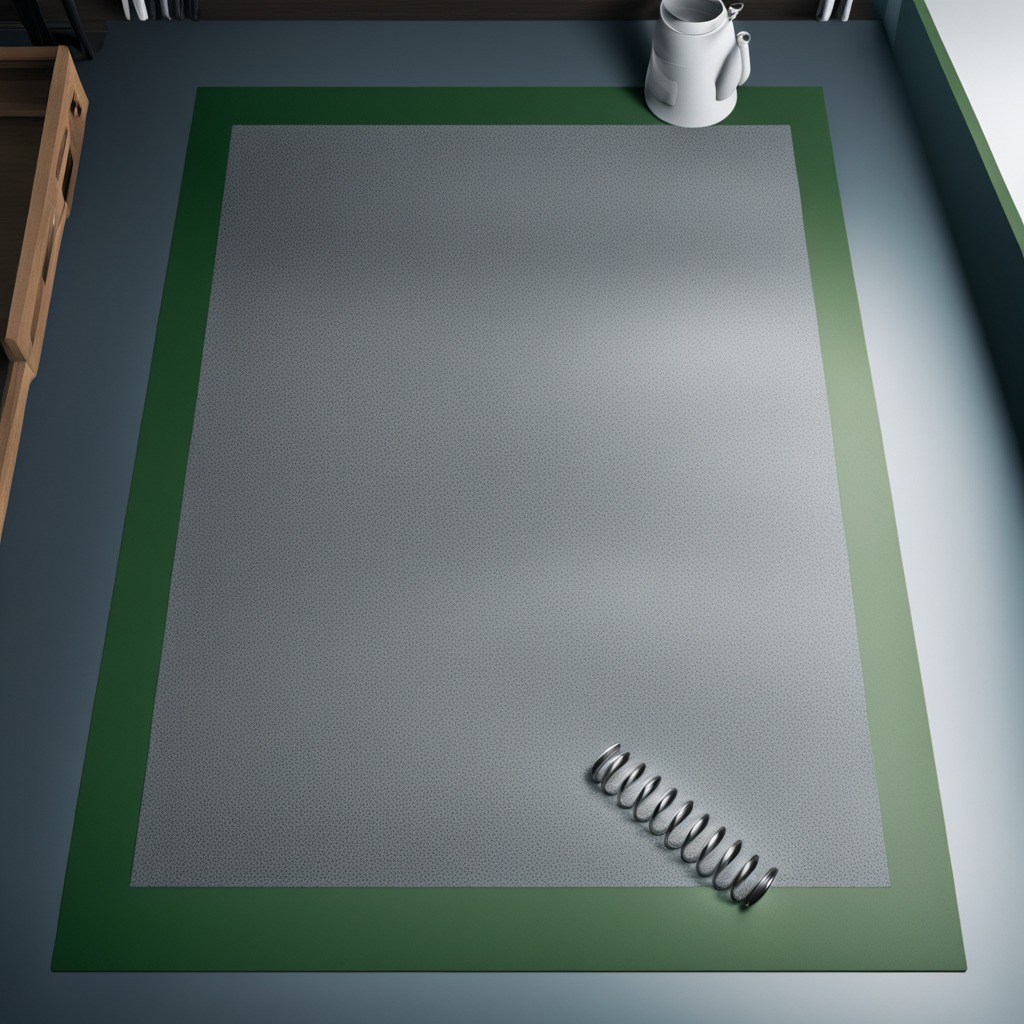
A coiled metal spring is lying on the granite tabletop.